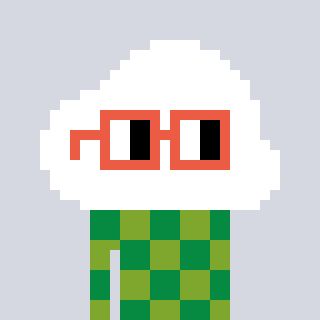
a pixel art character with square orange glasses, a cloud-shaped head and a slimegreen-colored body on a cool background